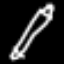
Label: pencil